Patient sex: F
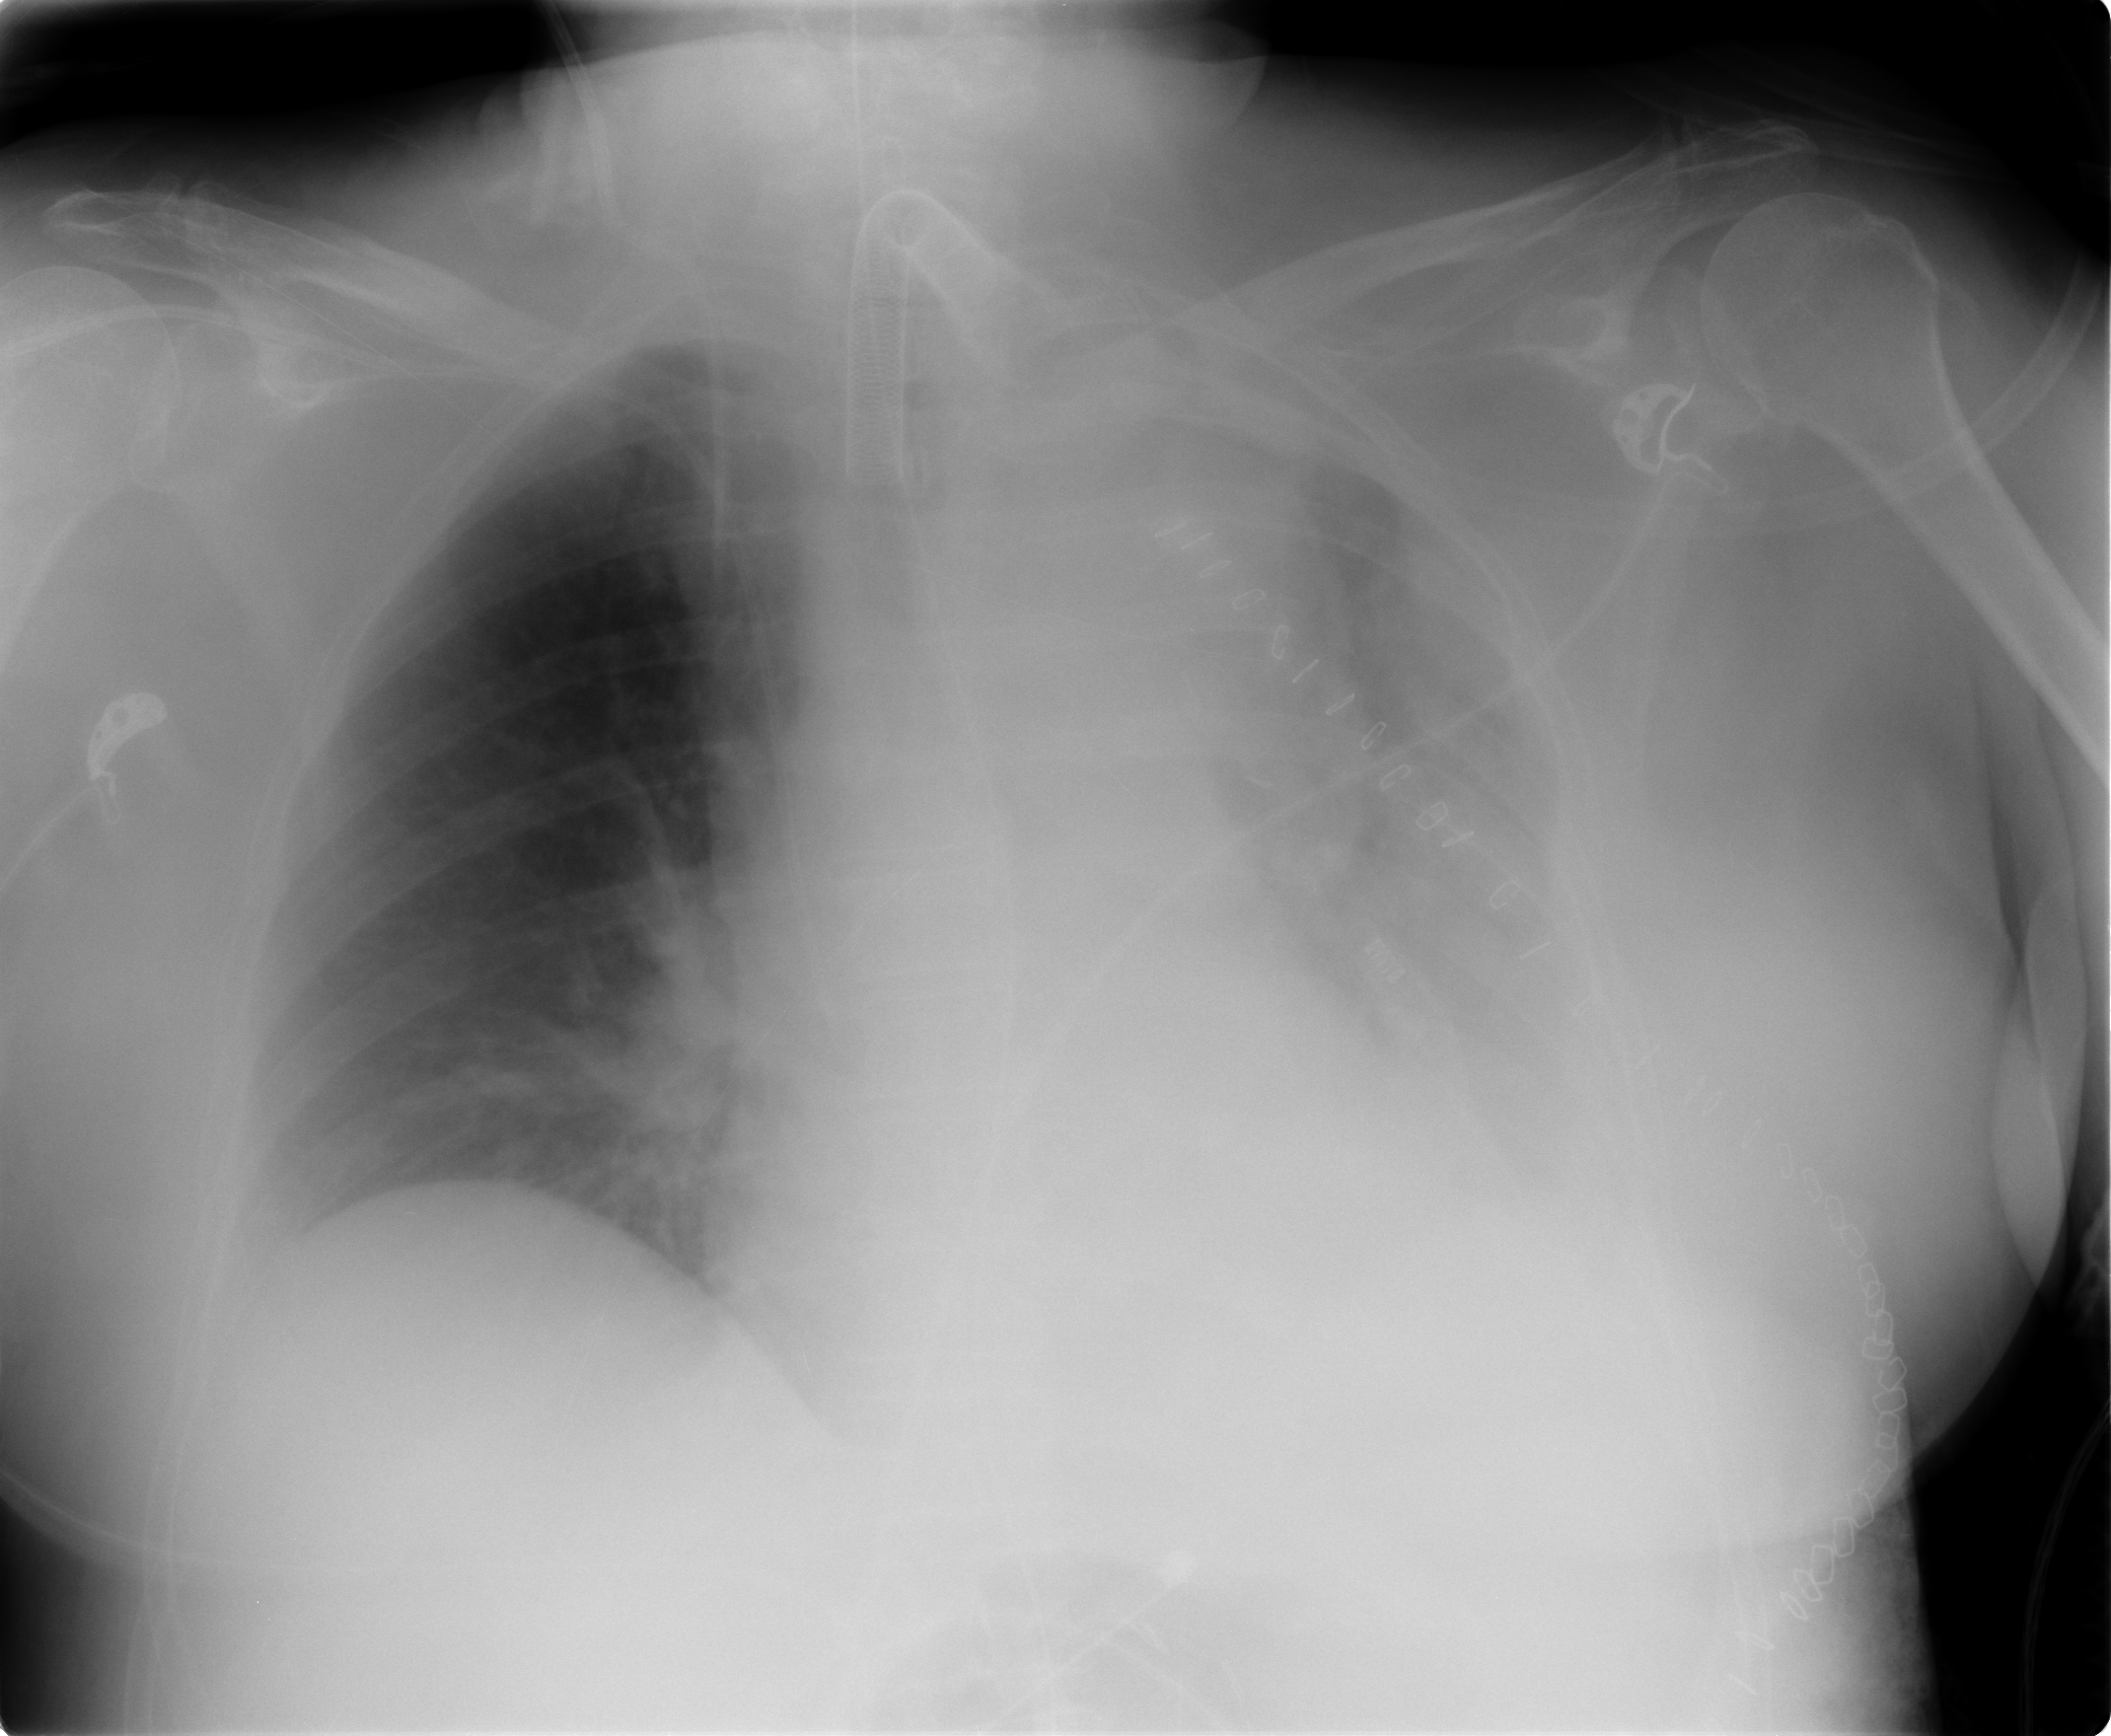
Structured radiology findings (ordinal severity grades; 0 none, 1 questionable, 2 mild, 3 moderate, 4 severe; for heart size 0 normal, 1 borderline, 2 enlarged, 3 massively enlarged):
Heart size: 1
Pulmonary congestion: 2
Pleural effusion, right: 2
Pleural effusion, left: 3
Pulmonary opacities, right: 0
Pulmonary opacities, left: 0
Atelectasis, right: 2
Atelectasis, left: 0